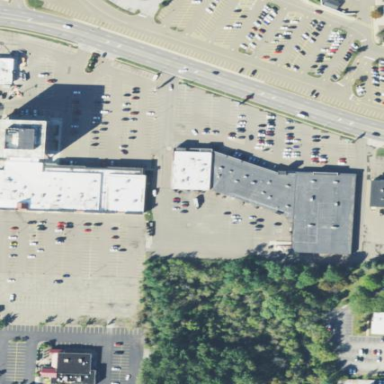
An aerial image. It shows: Retail area.